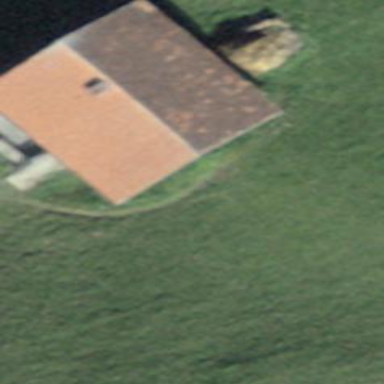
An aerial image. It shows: Rural barn.